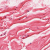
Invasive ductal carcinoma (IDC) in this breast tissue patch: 0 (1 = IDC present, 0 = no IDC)